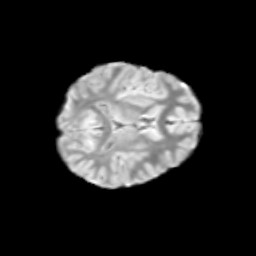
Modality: T2w
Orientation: axial
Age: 12
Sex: female
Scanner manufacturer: siemens
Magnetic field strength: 3 T
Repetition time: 3.8 s
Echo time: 0.07 s